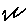
Label: zigzag